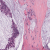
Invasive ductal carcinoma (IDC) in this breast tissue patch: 1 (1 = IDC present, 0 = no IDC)